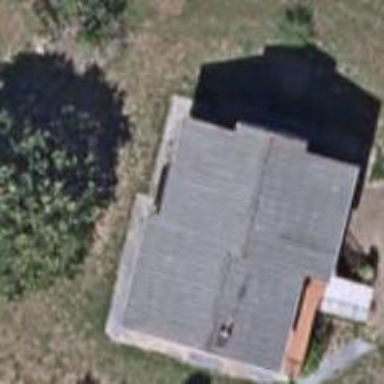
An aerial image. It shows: Simple house.